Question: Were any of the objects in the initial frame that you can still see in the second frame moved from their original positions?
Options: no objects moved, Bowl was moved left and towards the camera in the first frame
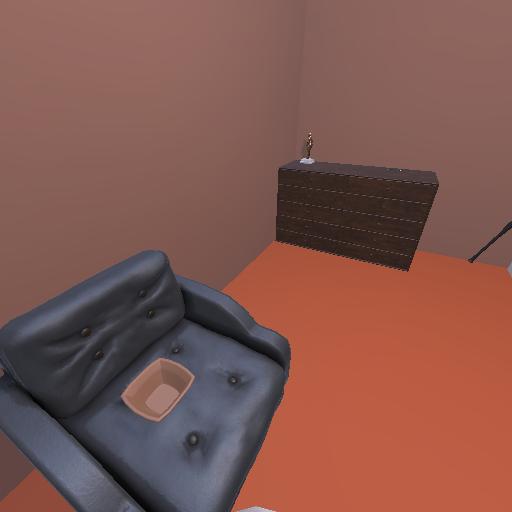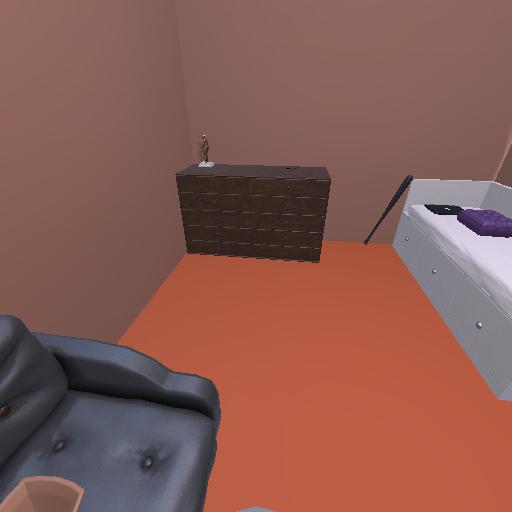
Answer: no objects moved